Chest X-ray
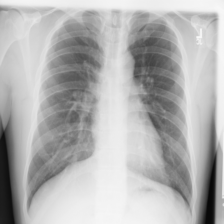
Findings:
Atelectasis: negative
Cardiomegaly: negative
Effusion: negative
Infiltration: negative
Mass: negative
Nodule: negative
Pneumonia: negative
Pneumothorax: negative
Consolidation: negative
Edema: negative
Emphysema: negative
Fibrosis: negative
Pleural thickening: negative
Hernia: negative